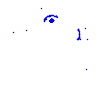
Particle: electron